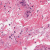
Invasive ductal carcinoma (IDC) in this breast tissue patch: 0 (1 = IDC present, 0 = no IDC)